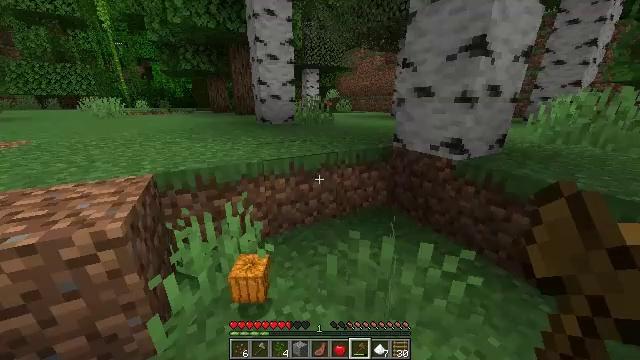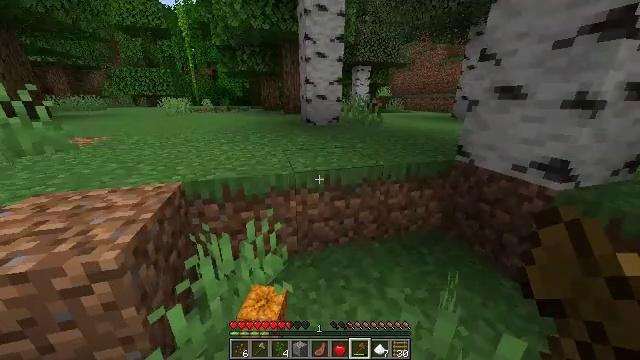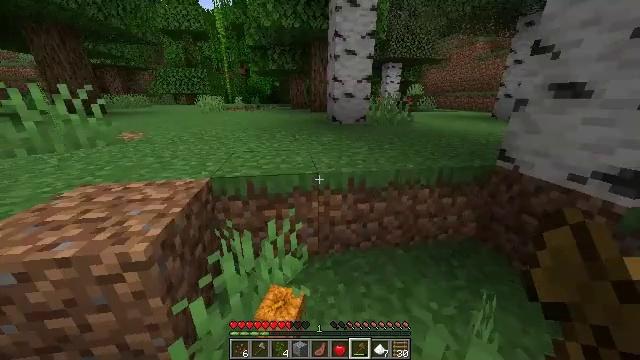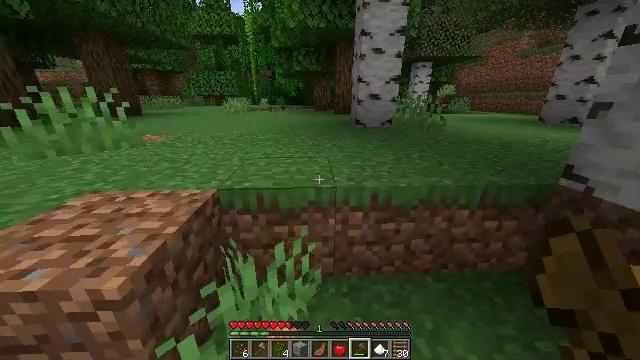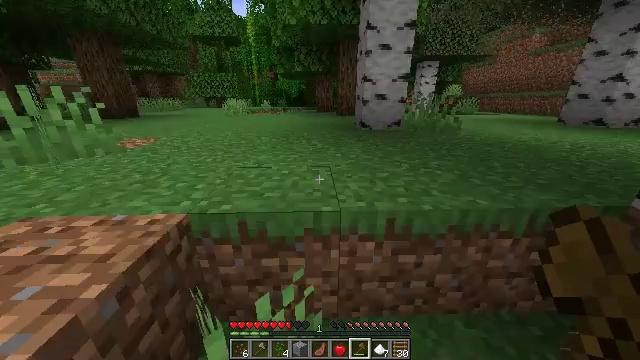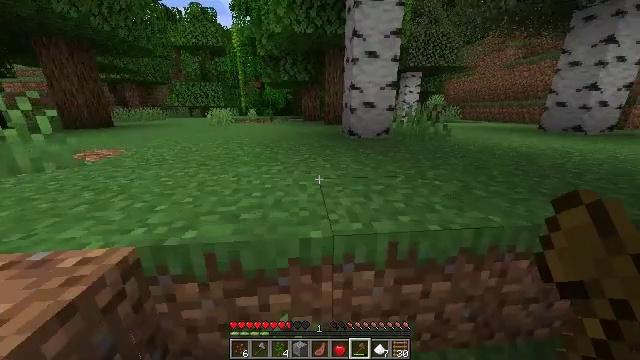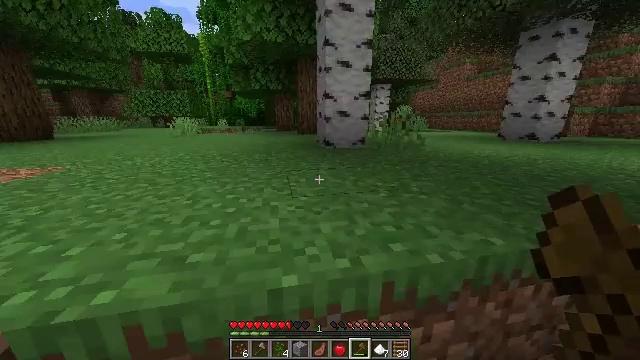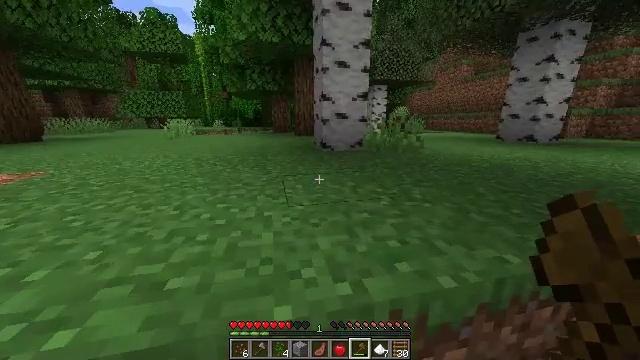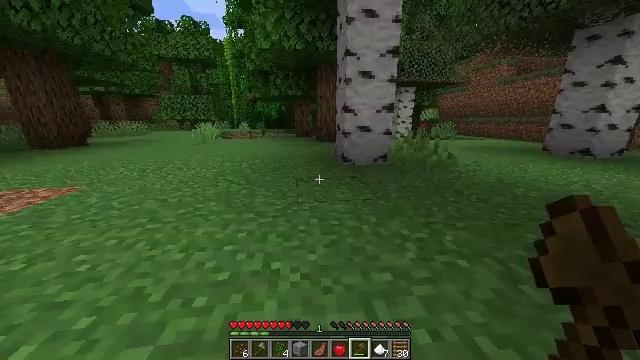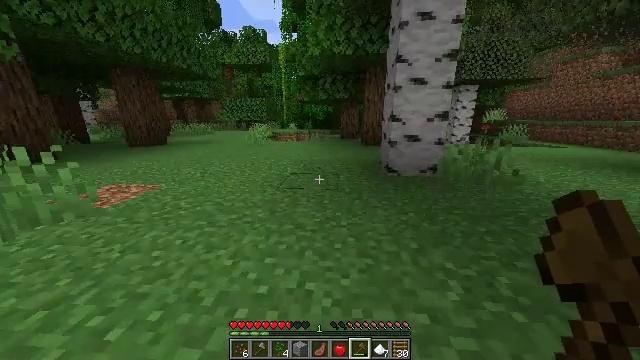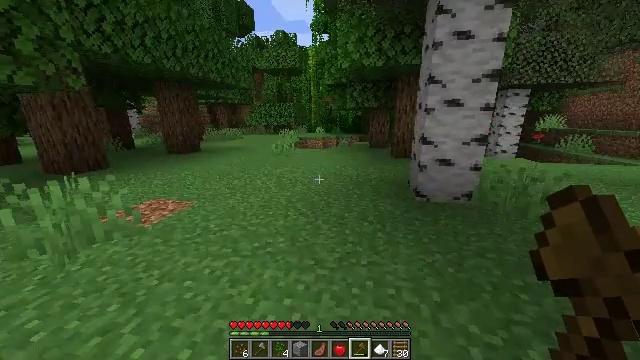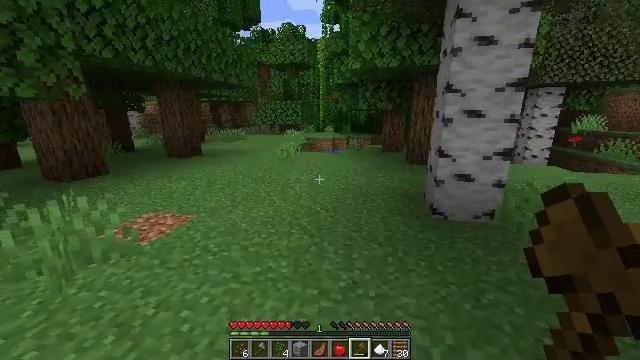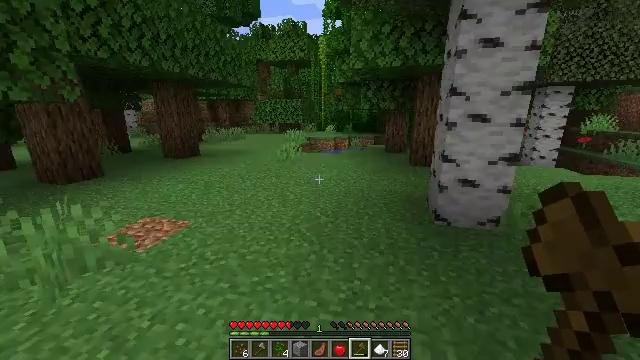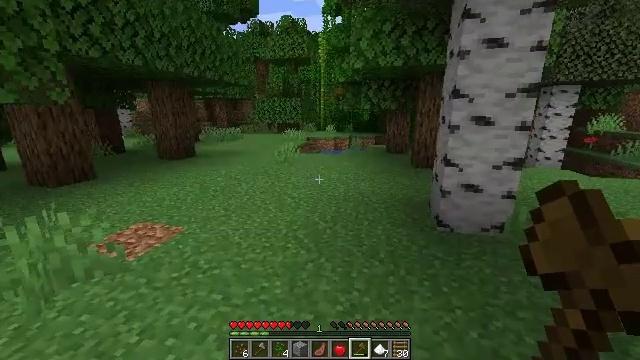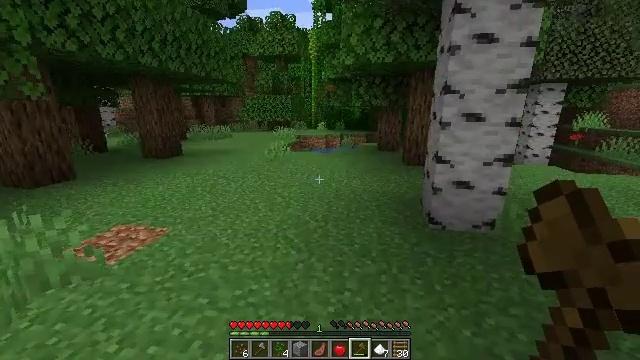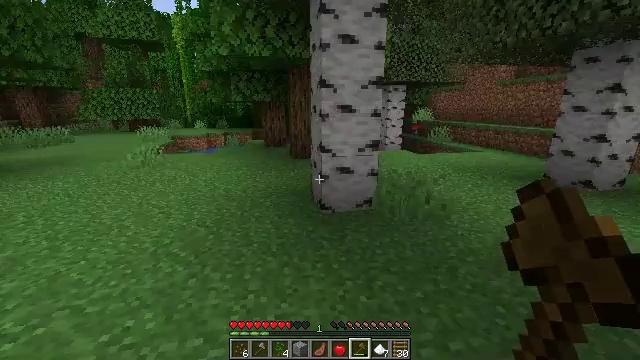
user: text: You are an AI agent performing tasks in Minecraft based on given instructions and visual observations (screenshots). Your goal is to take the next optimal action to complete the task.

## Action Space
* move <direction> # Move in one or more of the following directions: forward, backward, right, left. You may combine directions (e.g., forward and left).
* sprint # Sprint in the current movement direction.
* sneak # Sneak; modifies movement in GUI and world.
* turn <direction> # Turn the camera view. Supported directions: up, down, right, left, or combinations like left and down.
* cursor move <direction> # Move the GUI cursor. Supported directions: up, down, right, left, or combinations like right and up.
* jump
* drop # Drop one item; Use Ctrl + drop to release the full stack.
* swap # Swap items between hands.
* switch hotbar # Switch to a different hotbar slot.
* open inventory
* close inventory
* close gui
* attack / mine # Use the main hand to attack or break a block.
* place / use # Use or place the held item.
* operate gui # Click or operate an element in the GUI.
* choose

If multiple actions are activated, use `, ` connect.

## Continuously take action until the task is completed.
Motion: motion action
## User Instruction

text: Break the bamboo stalk.
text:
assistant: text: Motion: move forward, turn left
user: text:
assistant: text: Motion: move forward, turn left
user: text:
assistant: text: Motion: move forward, turn left
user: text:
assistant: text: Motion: move forward, sprint
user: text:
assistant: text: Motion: move forward, sprint, turn right and up
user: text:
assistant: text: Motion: move forward, sprint, turn right and up
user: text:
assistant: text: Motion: move forward, sprint
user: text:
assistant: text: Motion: move forward, turn left, jump
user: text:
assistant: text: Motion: move forward, turn left, jump
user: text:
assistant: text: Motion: move forward, turn left, jump
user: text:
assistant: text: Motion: move forward, turn left, jump
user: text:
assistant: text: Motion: move forward
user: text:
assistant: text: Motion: move forward
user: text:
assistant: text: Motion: move forward, turn right
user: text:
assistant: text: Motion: move forward, sprint, turn right
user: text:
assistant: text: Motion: move forward, sprint, turn right
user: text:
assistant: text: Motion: move forward, sprint, turn right and down
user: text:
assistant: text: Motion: move forward, sprint, turn right
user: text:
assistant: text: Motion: move forward
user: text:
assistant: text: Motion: move forward, turn left and up
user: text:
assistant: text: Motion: move forward
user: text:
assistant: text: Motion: move forward, sprint
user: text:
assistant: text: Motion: move forward, sprint, turn left
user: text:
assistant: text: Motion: move forward, sprint
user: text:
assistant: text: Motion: move forward
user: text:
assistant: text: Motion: move forward
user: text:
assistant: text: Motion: move forward
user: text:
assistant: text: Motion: move forward, turn left
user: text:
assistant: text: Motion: move forward, turn left and up
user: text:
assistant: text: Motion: move forward, sprint, turn left